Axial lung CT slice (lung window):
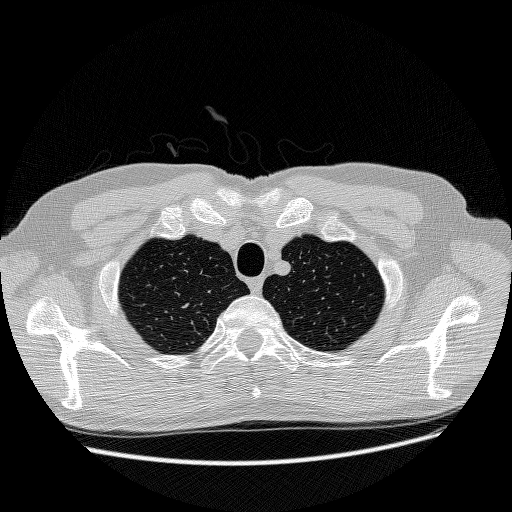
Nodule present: no